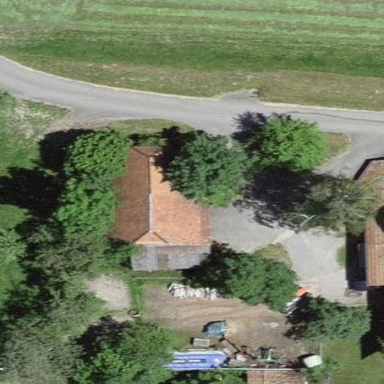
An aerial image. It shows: Rural barn.